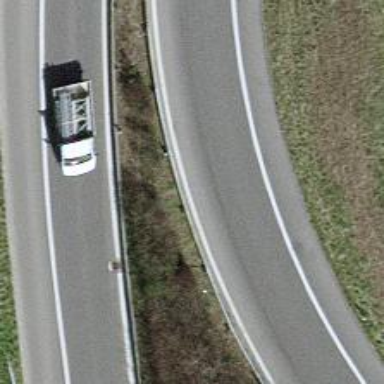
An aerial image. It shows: Guard rail.